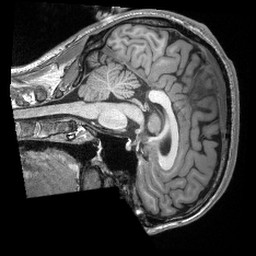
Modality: T1w
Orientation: sagittal
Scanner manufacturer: siemens
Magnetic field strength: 3 T
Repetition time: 2.3 s
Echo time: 0.00308 s